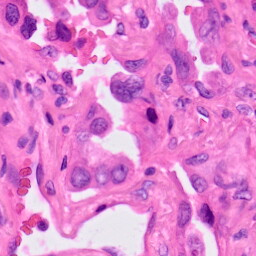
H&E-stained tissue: Lung